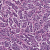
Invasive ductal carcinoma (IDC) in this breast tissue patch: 1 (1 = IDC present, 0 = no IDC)